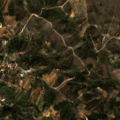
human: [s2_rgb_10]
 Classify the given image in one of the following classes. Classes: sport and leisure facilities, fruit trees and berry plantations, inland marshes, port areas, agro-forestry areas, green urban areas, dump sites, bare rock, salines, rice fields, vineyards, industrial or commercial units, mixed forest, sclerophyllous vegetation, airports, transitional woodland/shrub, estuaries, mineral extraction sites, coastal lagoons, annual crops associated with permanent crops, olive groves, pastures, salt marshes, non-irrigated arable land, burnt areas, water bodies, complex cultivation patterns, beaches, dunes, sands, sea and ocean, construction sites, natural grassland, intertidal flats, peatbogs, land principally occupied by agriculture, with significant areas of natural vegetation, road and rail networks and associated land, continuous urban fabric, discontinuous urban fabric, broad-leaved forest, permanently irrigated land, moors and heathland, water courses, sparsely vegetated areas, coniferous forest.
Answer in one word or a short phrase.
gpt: discontinuous urban fabric, non-irrigated arable land, annual crops associated with permanent crops, broad-leaved forest